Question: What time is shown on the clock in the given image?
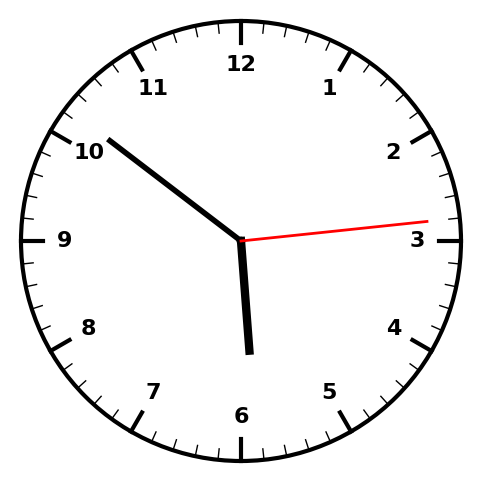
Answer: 05:51:14